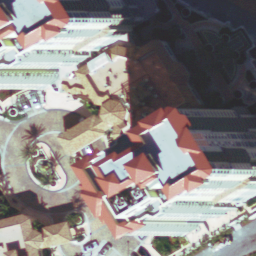
Label: buildings